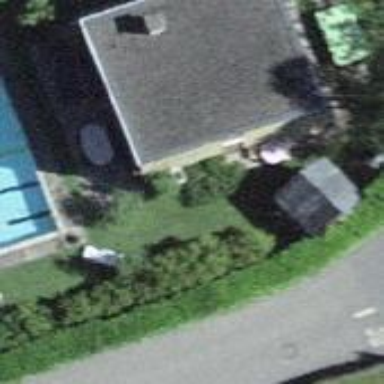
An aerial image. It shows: Simple house.